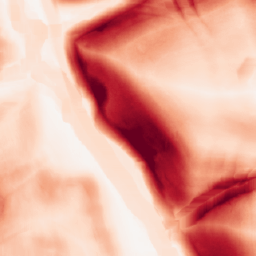
Category: morphological
Decomposition family: morphological_square
Decomposition parameters: operation: gradient
size: 15
Upsampling method: area
Upsampling parameters: scale: 2
Upsampling scale: 2